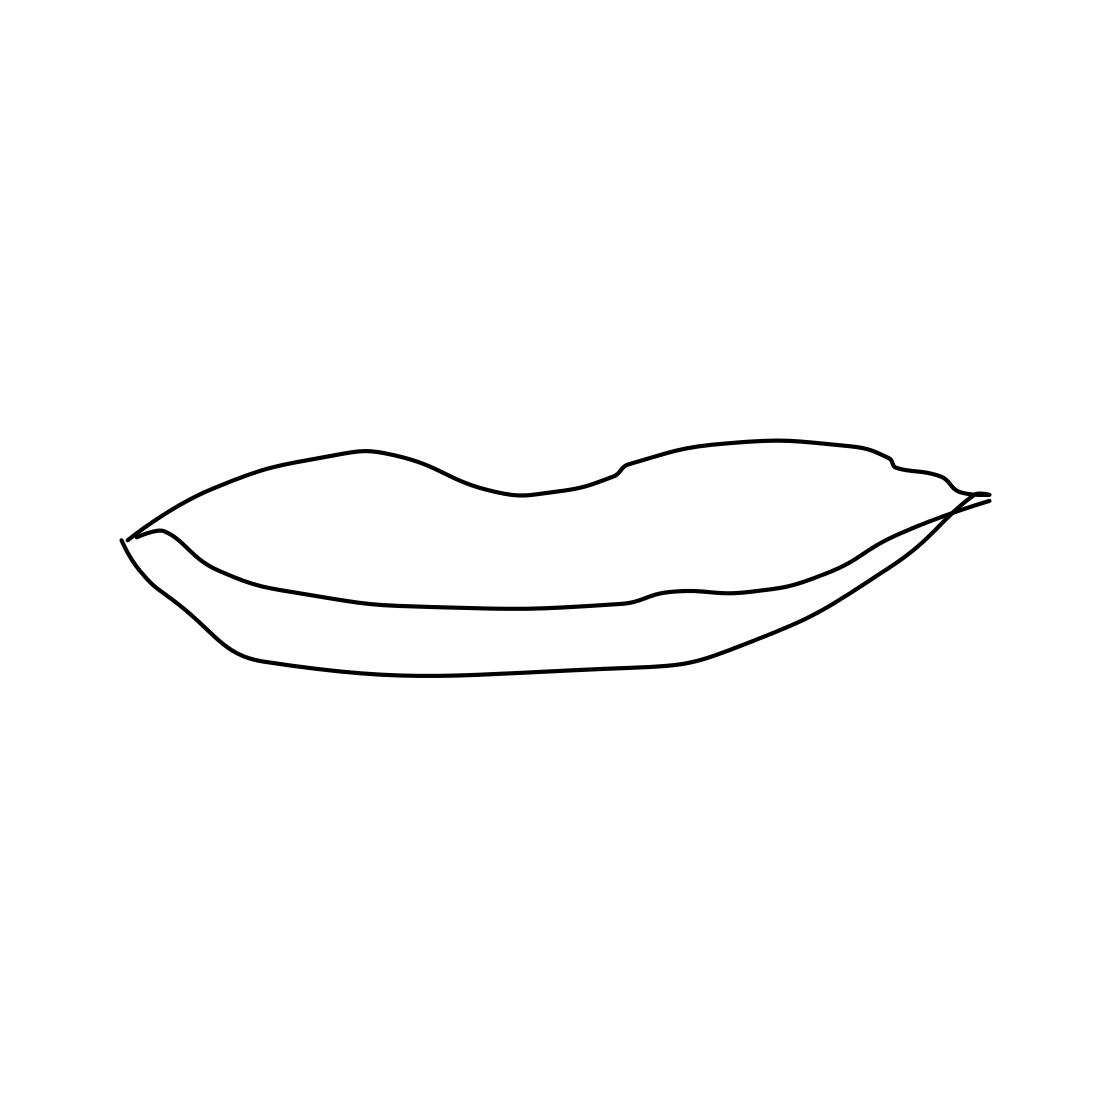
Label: mouth